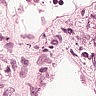
Metastatic tissue present: no